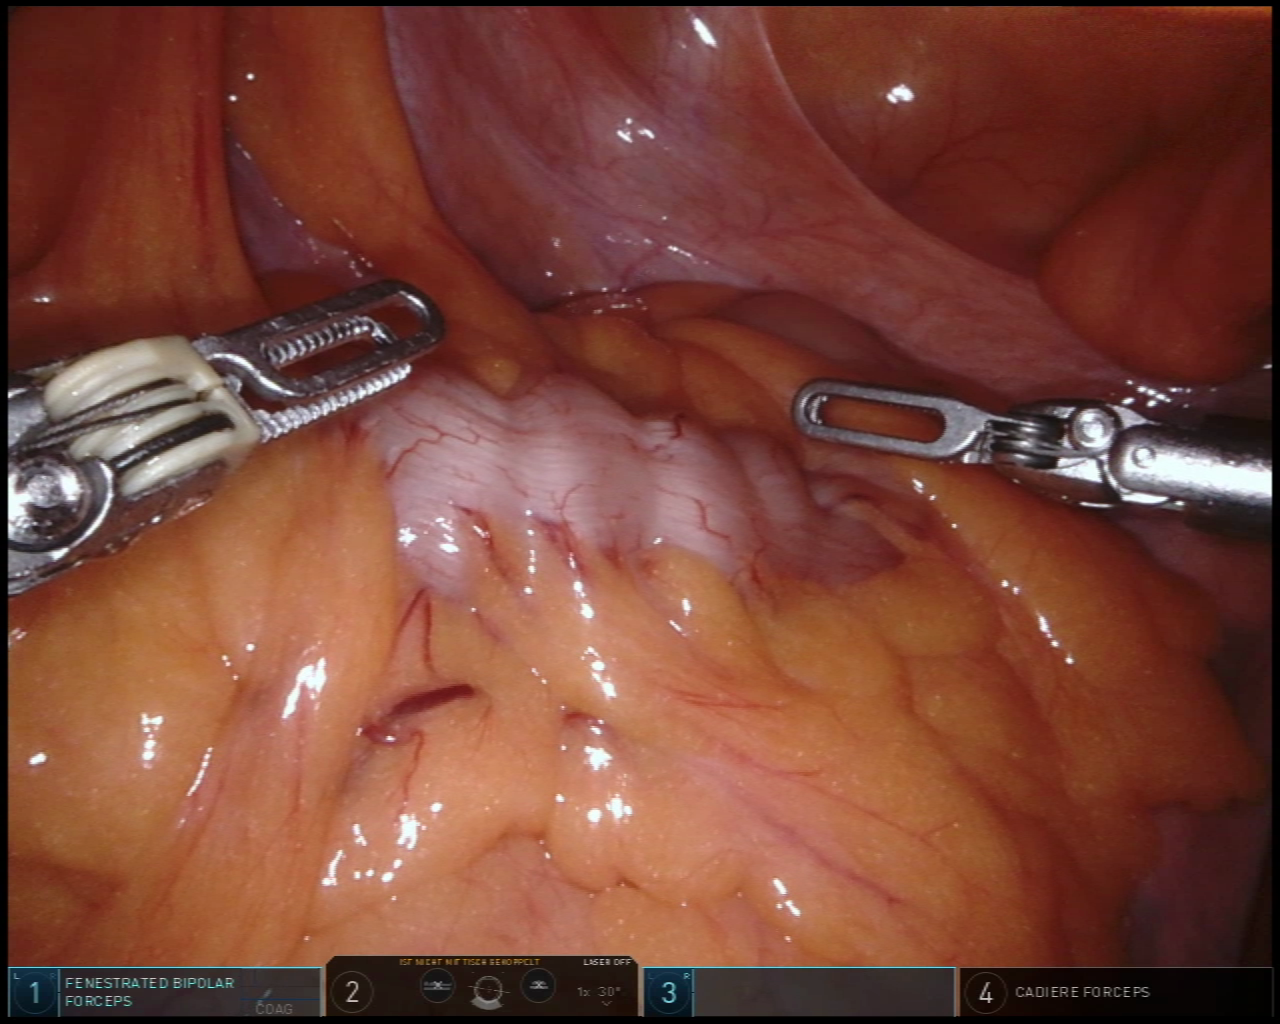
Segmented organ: colon
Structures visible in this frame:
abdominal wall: yes
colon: yes
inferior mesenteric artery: no
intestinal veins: no
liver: no
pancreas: no
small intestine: no
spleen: no
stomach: no
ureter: no
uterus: no
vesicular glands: no